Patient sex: M
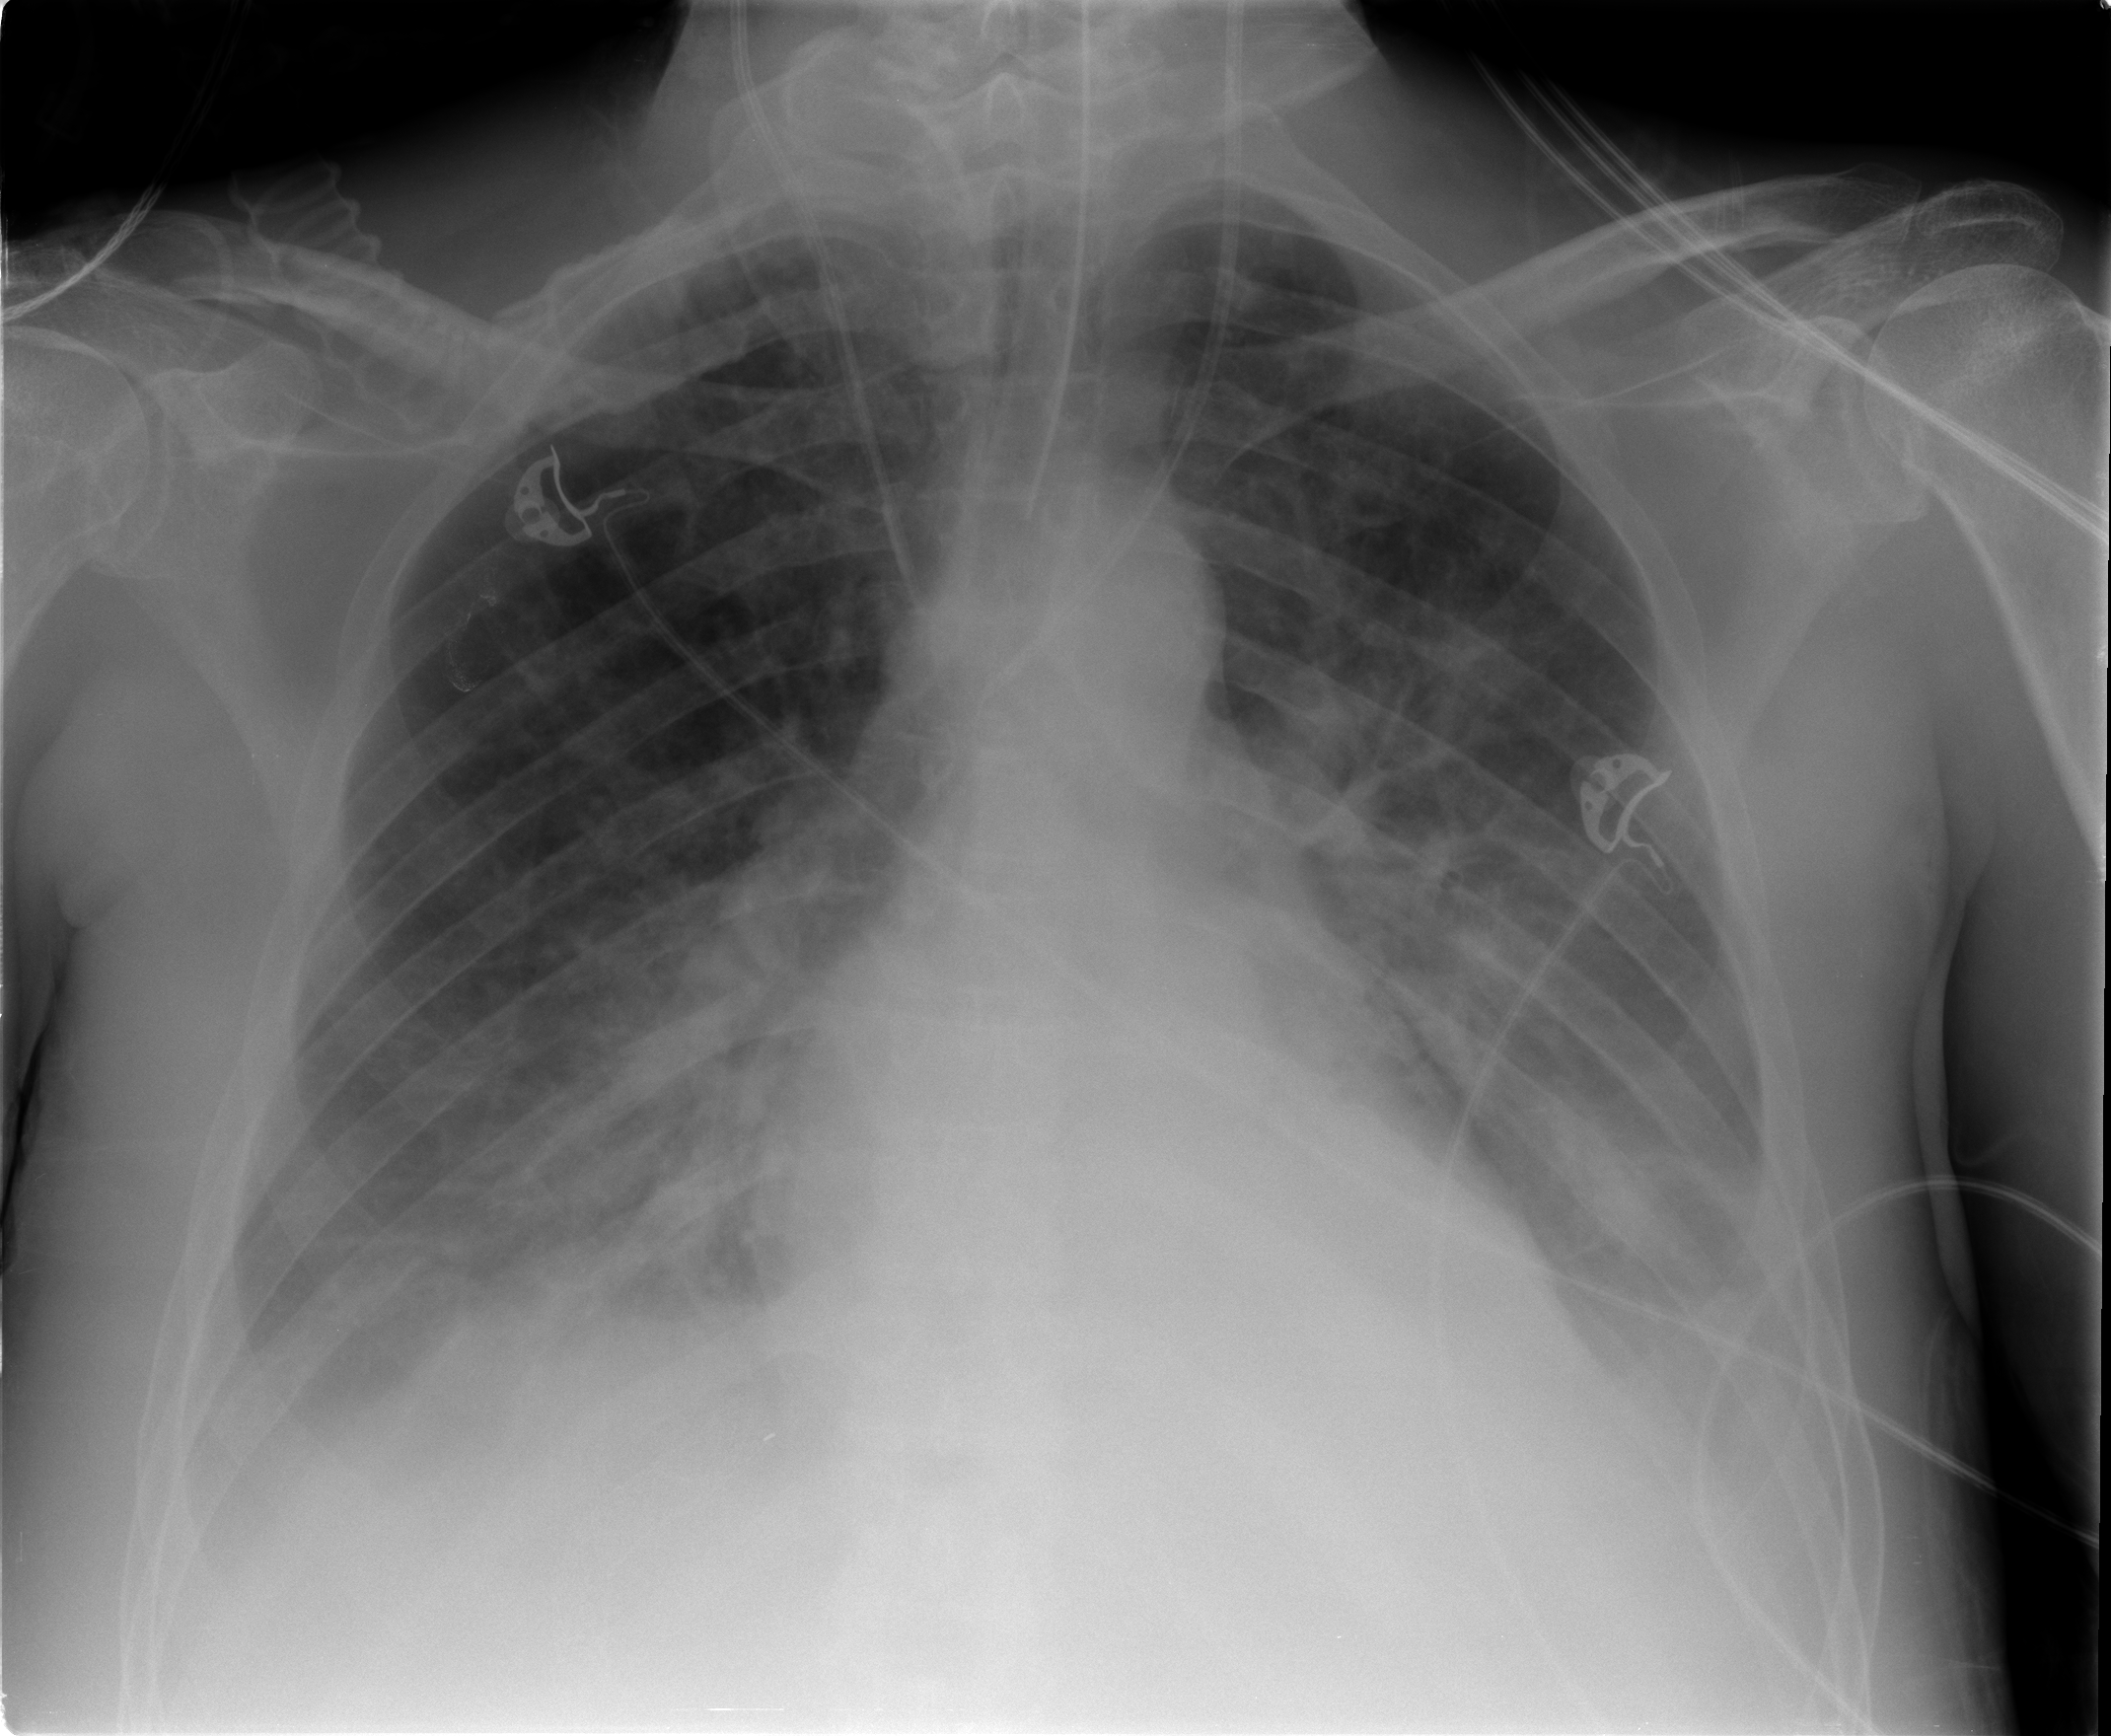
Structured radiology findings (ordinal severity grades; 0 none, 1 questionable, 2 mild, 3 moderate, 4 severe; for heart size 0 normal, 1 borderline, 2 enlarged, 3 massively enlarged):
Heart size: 2
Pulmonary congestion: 2
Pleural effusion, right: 2
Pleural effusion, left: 2
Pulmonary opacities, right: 2
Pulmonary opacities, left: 2
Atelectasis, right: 2
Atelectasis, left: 2